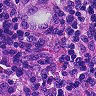
Metastatic tissue present: yes